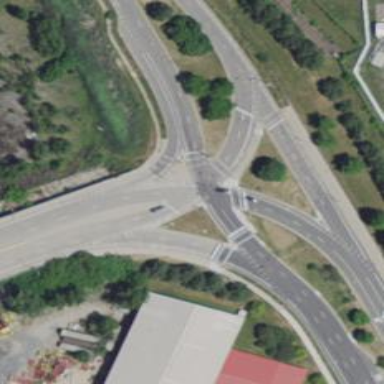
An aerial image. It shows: Secondary link road.